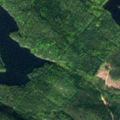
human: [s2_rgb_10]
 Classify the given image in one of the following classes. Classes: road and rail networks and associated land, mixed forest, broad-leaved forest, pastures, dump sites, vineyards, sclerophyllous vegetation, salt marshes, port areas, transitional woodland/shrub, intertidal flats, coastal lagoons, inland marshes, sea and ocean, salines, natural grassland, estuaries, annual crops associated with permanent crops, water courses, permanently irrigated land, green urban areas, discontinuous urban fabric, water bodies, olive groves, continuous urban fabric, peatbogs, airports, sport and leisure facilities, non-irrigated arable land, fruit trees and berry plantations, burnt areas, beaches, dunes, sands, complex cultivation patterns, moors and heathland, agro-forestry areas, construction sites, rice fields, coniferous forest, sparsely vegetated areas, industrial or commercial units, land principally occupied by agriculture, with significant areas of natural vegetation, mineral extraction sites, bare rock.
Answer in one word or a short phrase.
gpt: coniferous forest, water bodies